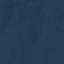
Land use / land cover: SeaLake